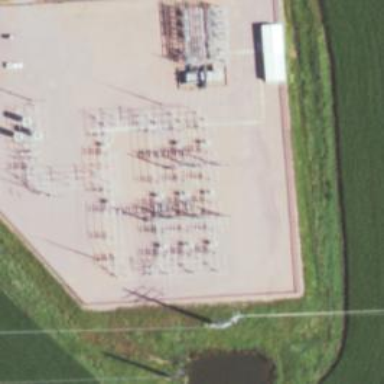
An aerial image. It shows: Switch used for power control.